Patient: sex F, age 51
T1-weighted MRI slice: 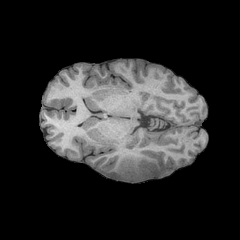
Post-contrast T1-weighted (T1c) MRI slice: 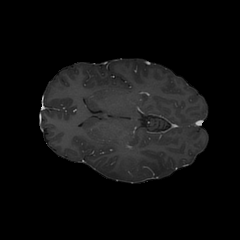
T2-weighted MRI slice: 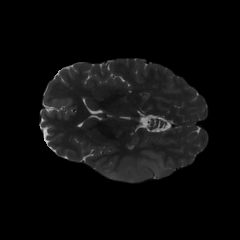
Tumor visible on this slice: yes
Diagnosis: Astrocytoma, IDH-wildtype
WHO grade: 3